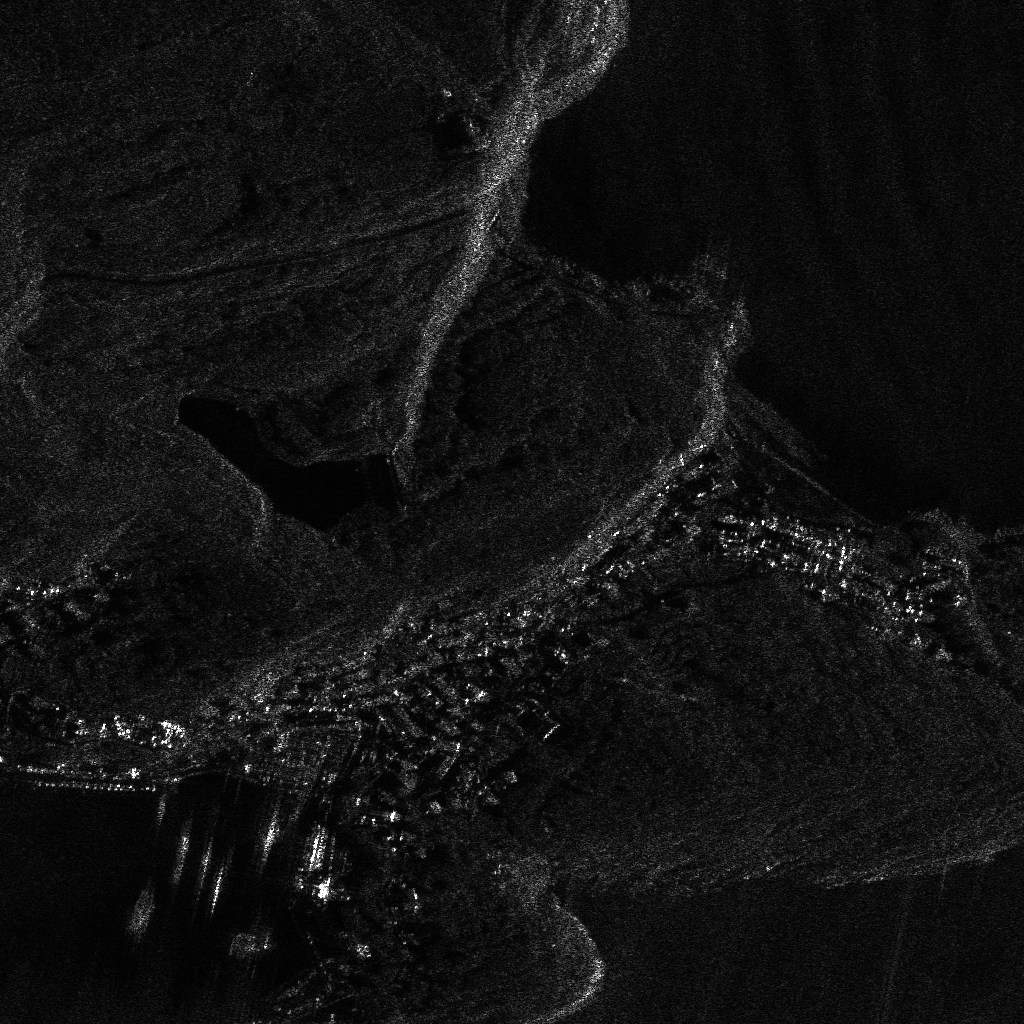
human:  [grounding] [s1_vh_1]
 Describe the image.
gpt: In the satellite image, there is  <ref>5 large fishing </ref> <box>[[25, 77, 26, 84, 12], [16, 79, 18, 85, 12], [20, 82, 21, 89, 12], [19, 81, 20, 87, 12], [12, 85, 14, 91, 9]]</box> located at bottom left,  <ref>1 small fishing </ref> <box>[[15, 77, 15, 80, 12]]</box> located at bottom left.